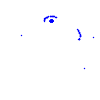
Particle: pion